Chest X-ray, AP view. Patient: 69 years old, sex M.
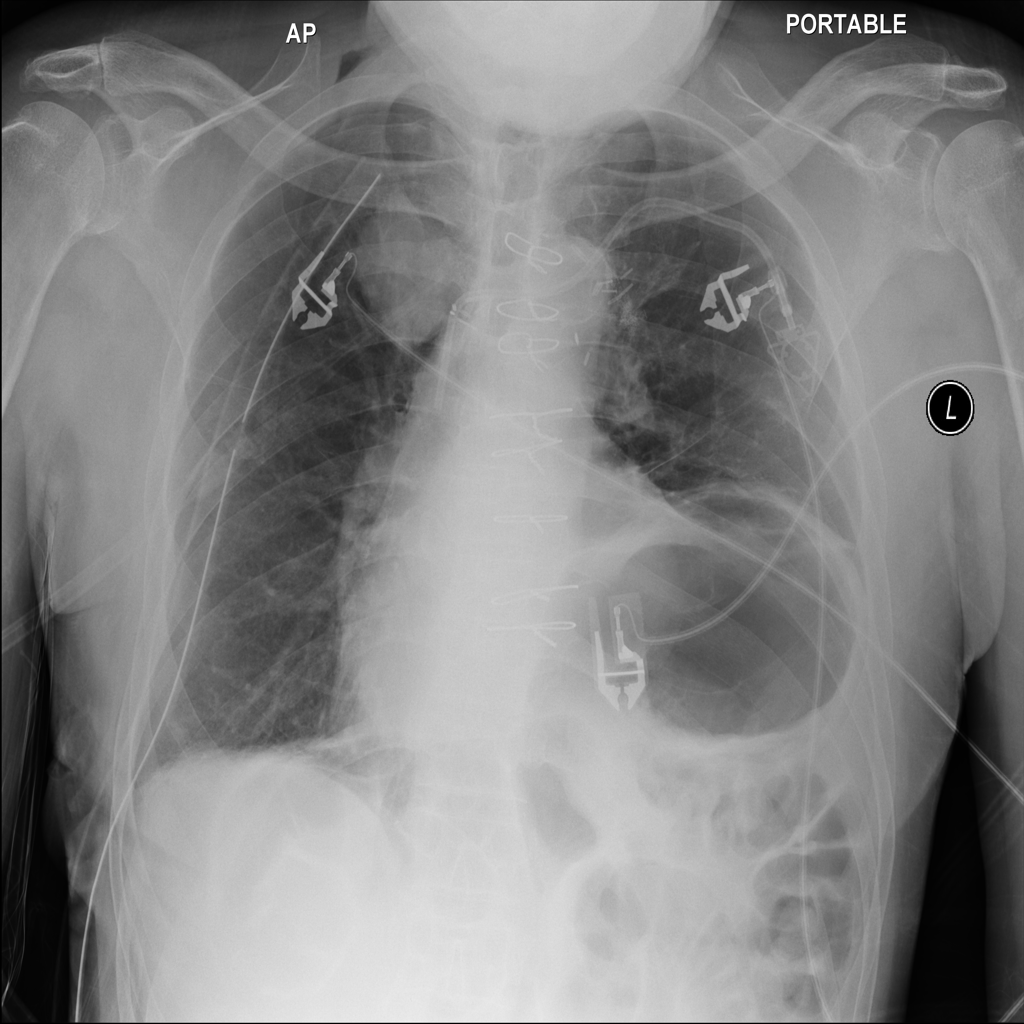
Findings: Atelectasis, Mass